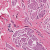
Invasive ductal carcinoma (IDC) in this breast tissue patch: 0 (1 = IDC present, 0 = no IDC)